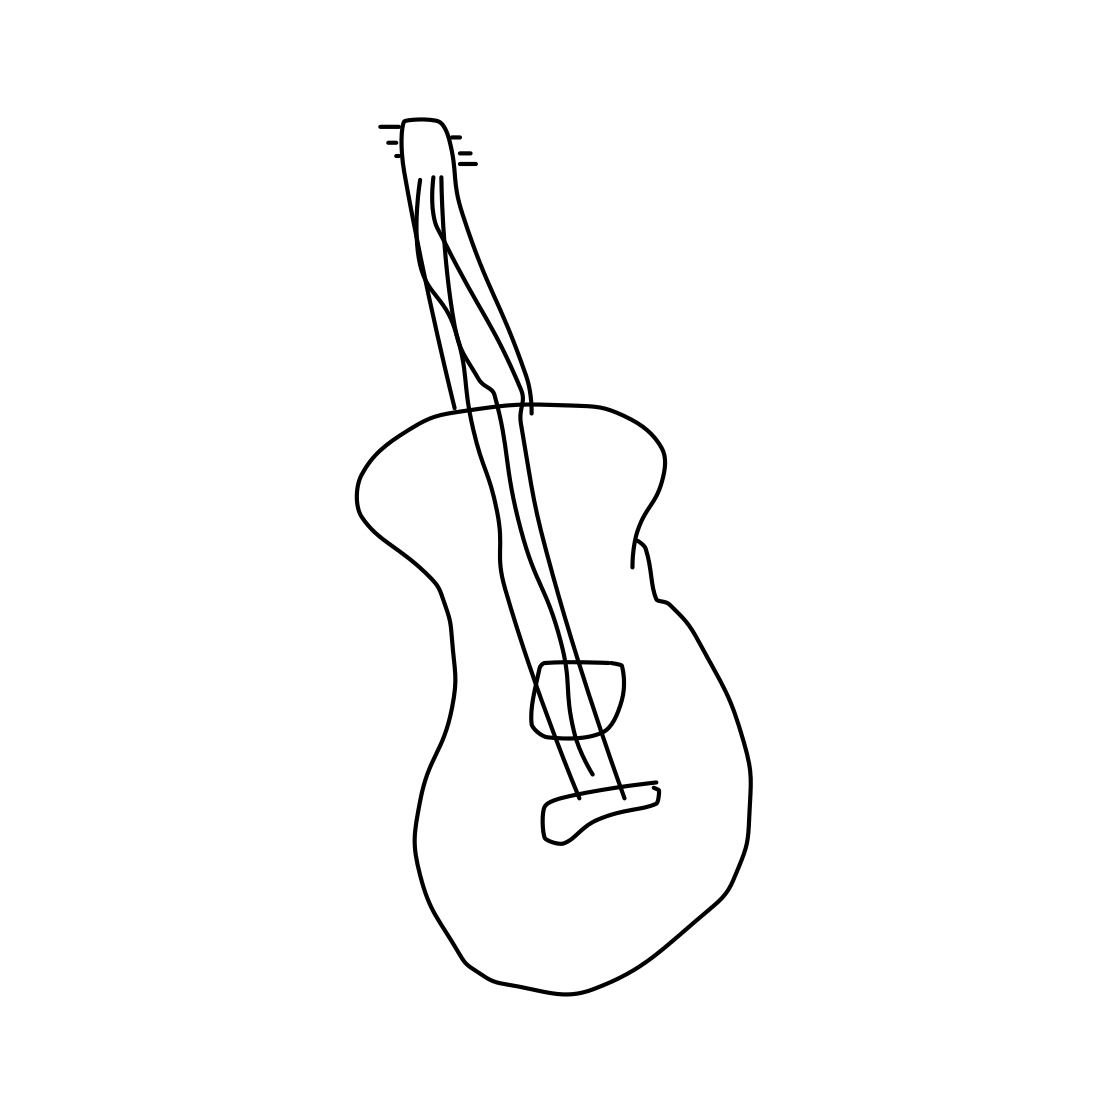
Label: guitar